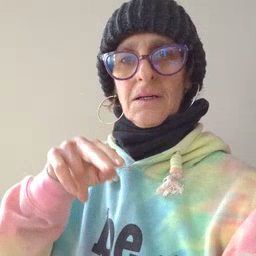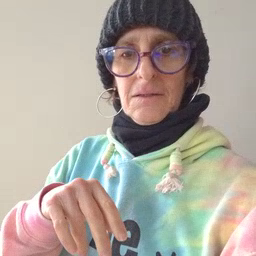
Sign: puzzle